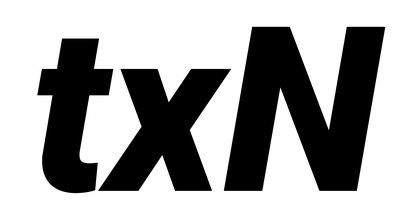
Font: Roboto-Italic_Black_Italic